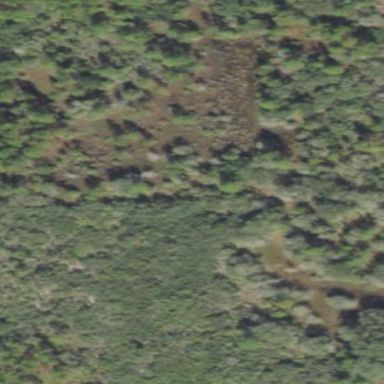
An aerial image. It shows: Beautiful wet meadow natural wetland.